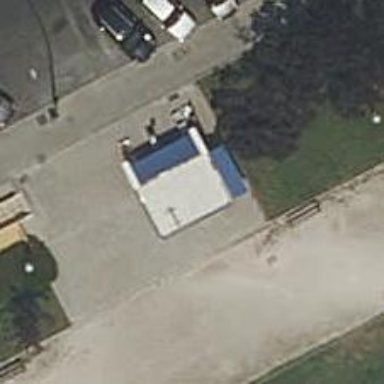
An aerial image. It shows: Kiosk.